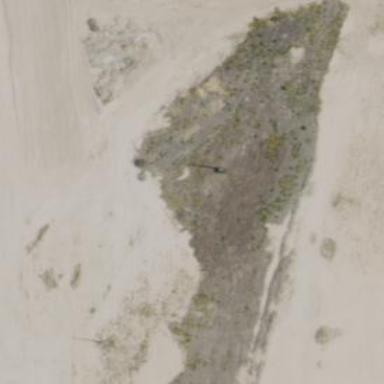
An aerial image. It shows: Natural area covered with sand.